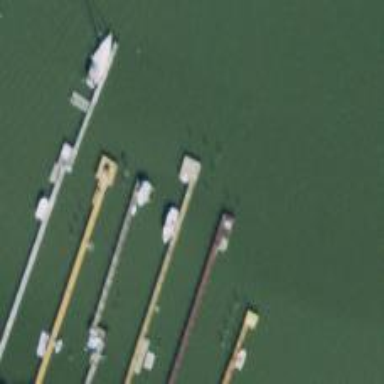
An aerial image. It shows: Man-made pier.